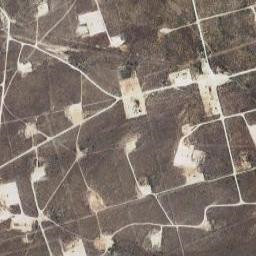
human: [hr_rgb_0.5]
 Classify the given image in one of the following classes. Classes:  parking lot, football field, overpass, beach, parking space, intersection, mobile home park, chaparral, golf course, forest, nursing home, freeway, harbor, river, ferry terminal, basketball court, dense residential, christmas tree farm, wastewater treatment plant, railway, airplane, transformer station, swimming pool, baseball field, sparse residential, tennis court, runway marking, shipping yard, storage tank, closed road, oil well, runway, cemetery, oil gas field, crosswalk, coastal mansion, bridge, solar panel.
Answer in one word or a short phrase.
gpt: oil gas field